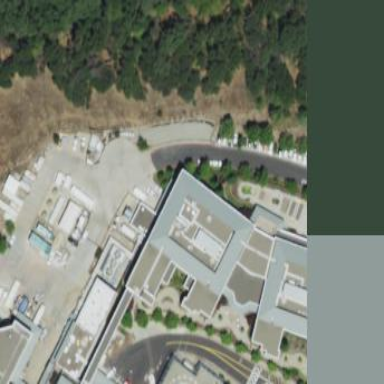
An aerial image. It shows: Hospital building.